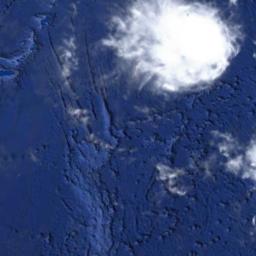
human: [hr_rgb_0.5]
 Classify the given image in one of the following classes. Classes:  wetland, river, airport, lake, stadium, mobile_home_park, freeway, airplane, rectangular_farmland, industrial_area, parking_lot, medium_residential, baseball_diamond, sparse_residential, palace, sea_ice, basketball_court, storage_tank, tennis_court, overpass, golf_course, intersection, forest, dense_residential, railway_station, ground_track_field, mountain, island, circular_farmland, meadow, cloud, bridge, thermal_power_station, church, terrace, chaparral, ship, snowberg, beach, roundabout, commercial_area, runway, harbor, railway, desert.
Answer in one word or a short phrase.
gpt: cloud